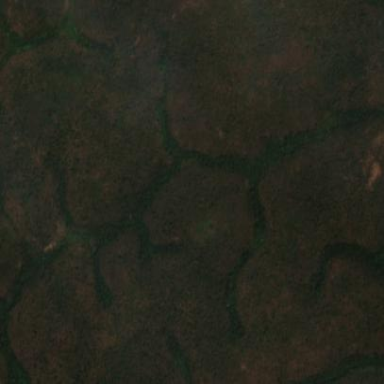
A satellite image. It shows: Forest area.